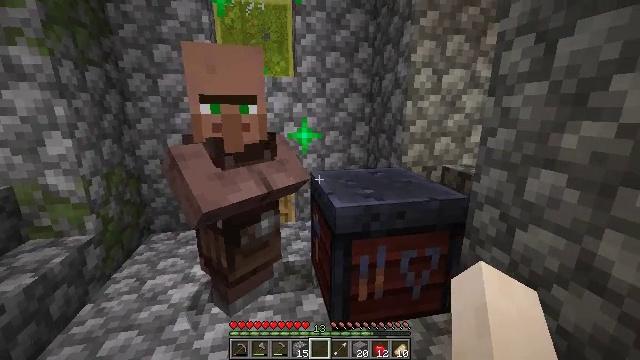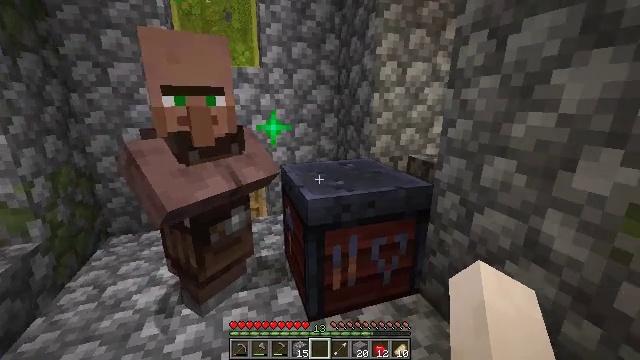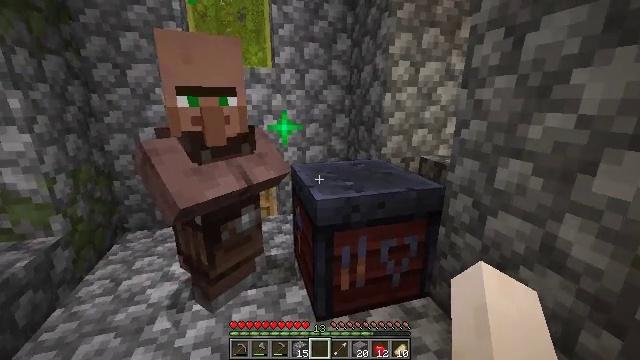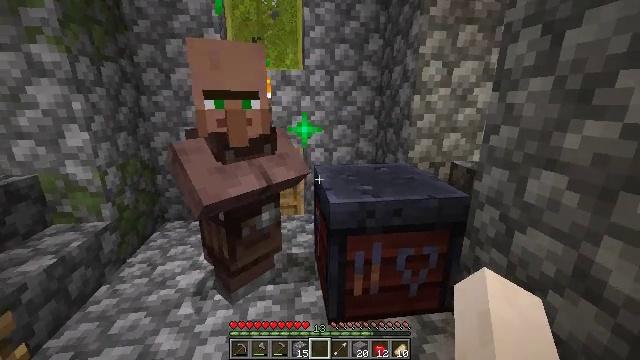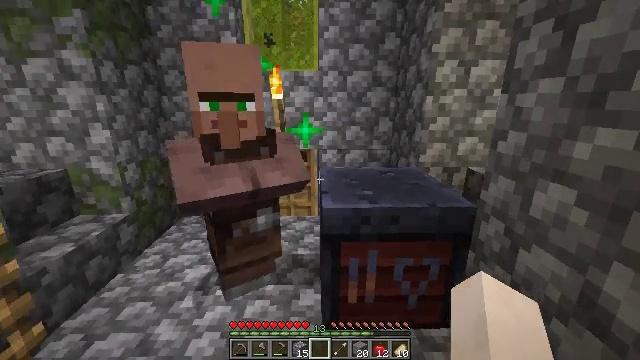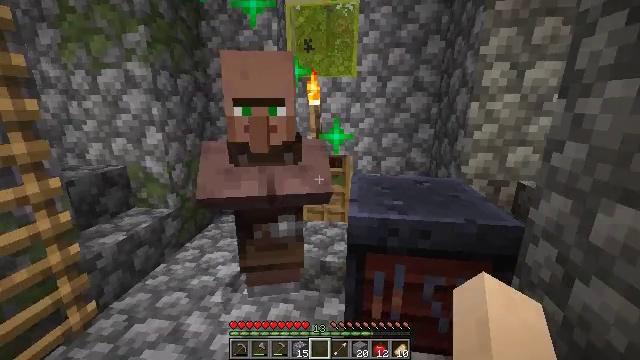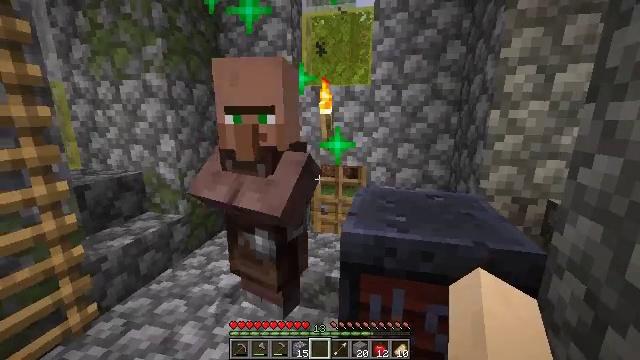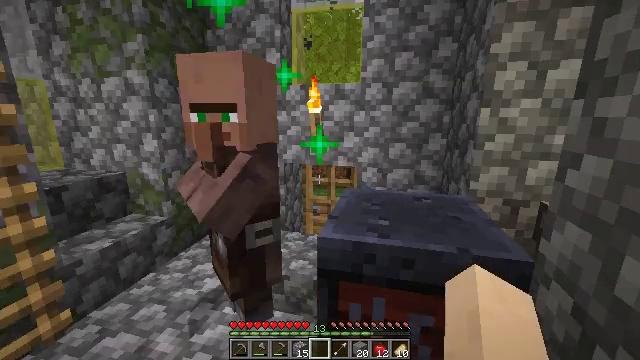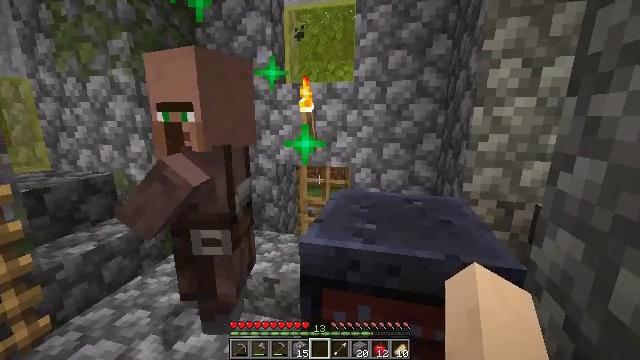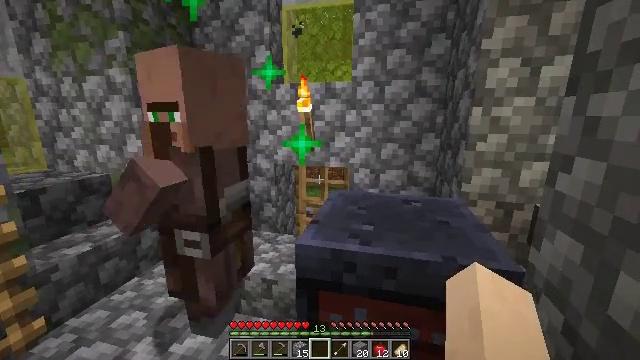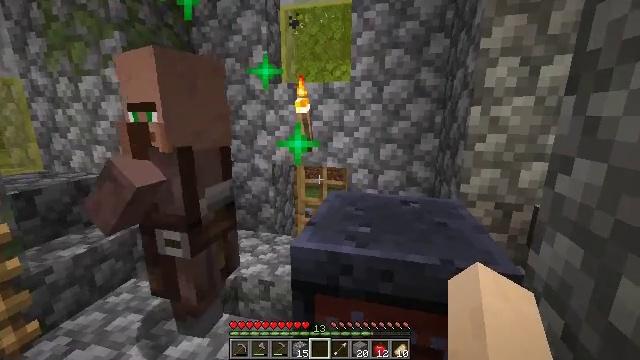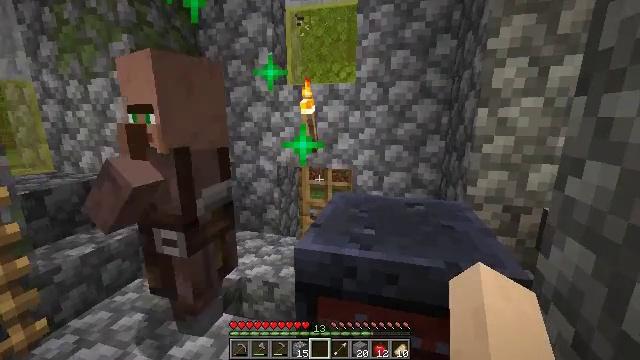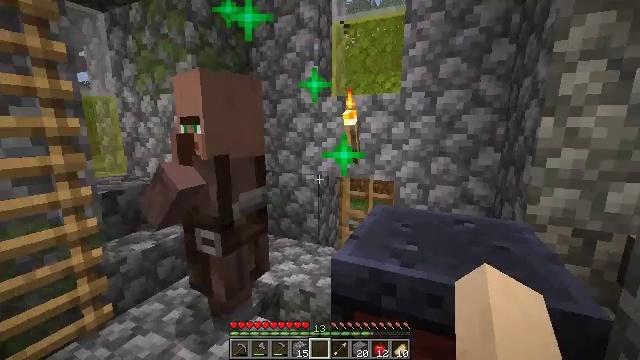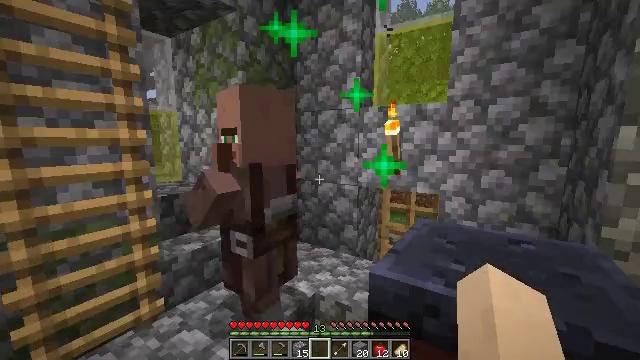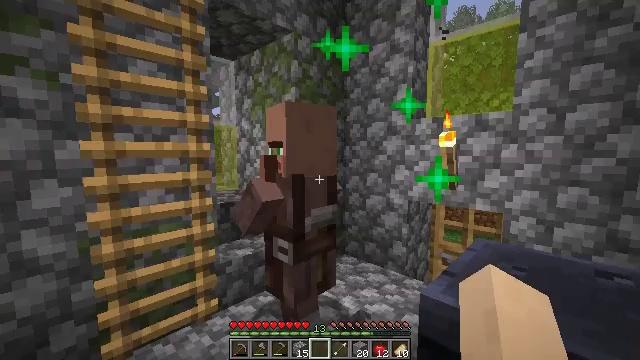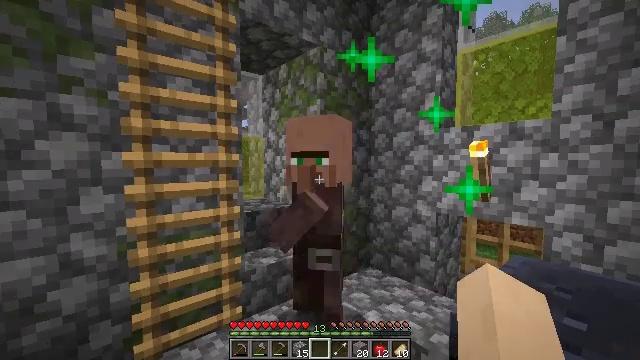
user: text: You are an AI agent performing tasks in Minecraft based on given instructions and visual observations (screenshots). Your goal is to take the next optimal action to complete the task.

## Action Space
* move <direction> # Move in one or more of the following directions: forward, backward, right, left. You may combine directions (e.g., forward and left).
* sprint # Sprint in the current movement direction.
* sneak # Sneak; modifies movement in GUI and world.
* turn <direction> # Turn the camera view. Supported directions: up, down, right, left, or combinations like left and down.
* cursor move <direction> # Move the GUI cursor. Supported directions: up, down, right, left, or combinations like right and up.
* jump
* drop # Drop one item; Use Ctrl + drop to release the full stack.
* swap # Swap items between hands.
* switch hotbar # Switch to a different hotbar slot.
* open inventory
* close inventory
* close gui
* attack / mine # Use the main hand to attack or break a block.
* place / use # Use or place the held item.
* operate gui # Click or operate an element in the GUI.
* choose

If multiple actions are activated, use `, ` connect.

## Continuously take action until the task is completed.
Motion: motion action
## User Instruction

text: Break the smithing table to move it.
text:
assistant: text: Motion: turn right and down
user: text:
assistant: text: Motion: move right, turn left
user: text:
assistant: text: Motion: move right, turn left
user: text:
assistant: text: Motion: move forward and move right, turn left
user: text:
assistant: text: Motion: move forward and move right, turn left and up
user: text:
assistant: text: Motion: move forward and move right, turn left and up
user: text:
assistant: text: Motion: no_op
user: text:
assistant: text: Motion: no_op
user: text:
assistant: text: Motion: no_op
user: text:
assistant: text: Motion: no_op
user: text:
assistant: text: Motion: turn left
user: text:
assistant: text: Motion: turn left and up
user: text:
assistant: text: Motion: turn left and up
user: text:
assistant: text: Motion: turn left and up
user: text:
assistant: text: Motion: turn left and up
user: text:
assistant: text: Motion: use / place
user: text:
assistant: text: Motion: use / place
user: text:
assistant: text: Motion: use / place
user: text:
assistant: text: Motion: no_op
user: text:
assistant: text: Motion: no_op
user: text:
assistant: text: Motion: open gui
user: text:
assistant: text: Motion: no_op
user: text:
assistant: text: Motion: no_op
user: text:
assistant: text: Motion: no_op
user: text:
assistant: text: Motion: no_op
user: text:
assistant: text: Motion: no_op
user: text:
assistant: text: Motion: no_op
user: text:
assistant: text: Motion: no_op
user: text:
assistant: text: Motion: no_op
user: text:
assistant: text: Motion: no_op